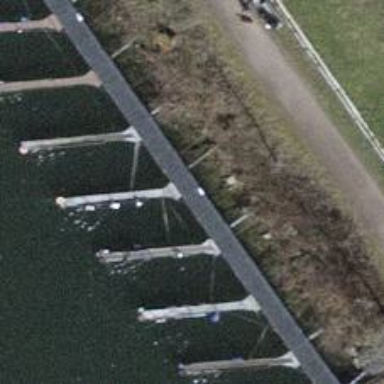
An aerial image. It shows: Metal pier with mooring facilities.